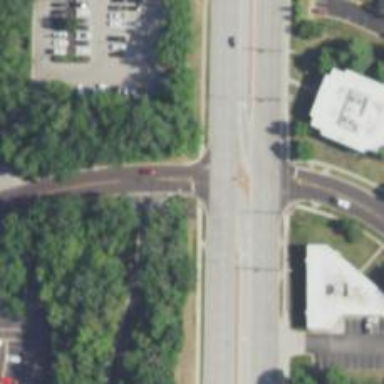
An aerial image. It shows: Solid stop line on the road.